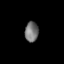
Tissue: lung
Cell type: Fibroblasts
Senescence score: 0.6783
Nuclear area (px): 267
Mean DAPI intensity: 115.483